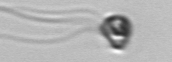
Label: flagellate_morphotype1